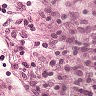
Metastatic tissue present: no